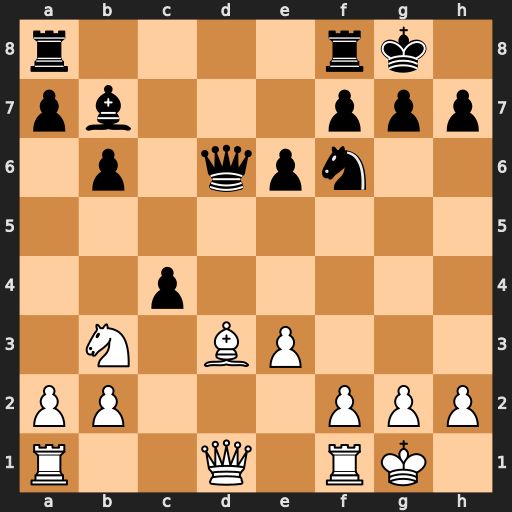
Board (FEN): r4rk1/pb3ppp/1p1qpn2/8/2p5/1N1BP3/PP3PPP/R2Q1RK1
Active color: w
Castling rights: -
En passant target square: -
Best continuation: Bxh7+ Kxh7 Qxd6